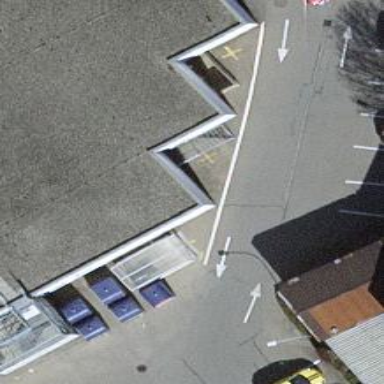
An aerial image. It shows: Recycling container in the area designated for recycling.